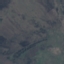
Label: HerbaceousVegetation